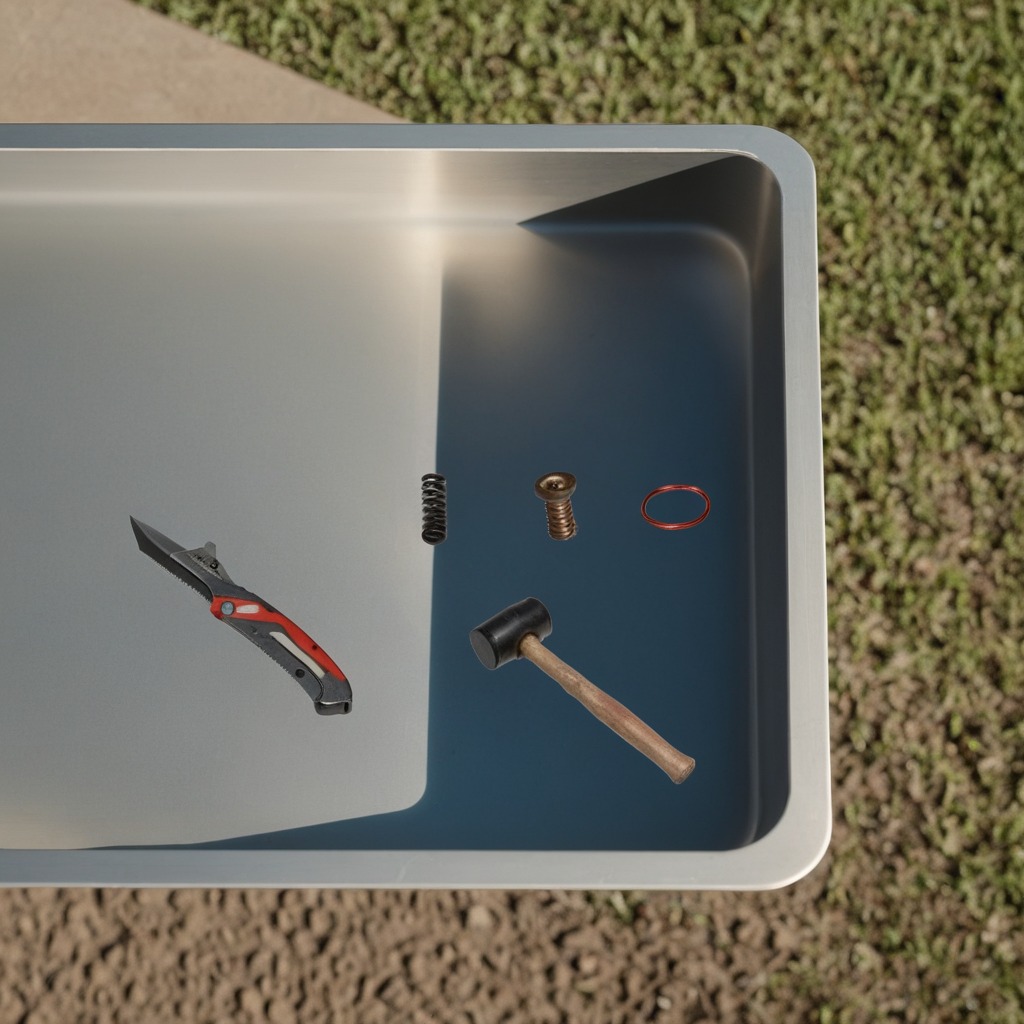
A rubber Oring, a utility knife, a metal machine screw, a hammer, and a coiled metal spring are lying on the textured surface.